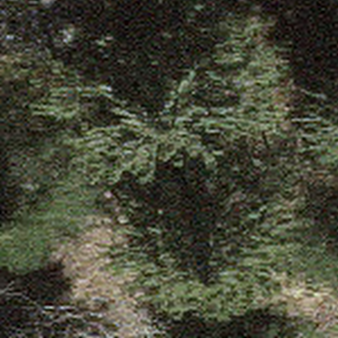
Label: other